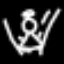
Label: angel